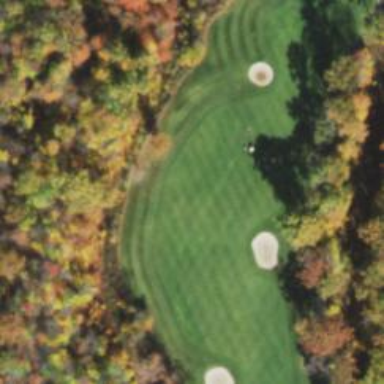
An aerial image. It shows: Golf hole.